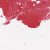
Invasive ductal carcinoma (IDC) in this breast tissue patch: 0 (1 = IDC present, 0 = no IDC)